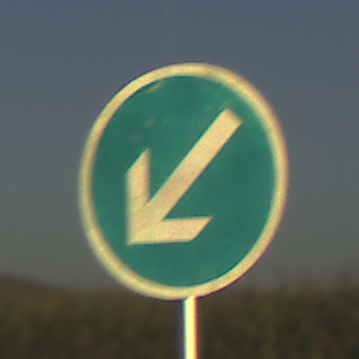
Verkehrszeichen: VorgeschriebeneVorbeifahrtLinks
Umgebung: Outdoor, RoadRail
Tageszeit: SunriseSunset
Wetter: Clear
Licht: Natural
Jahreszeit: NotSpecified
Kontrast: HighContrast